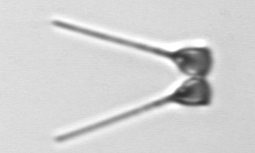
Label: Asterionellopsis_glacialis